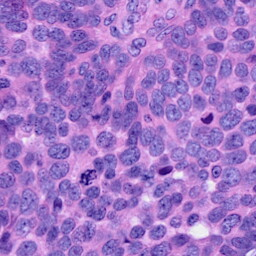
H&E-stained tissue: Ovarian